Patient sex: M
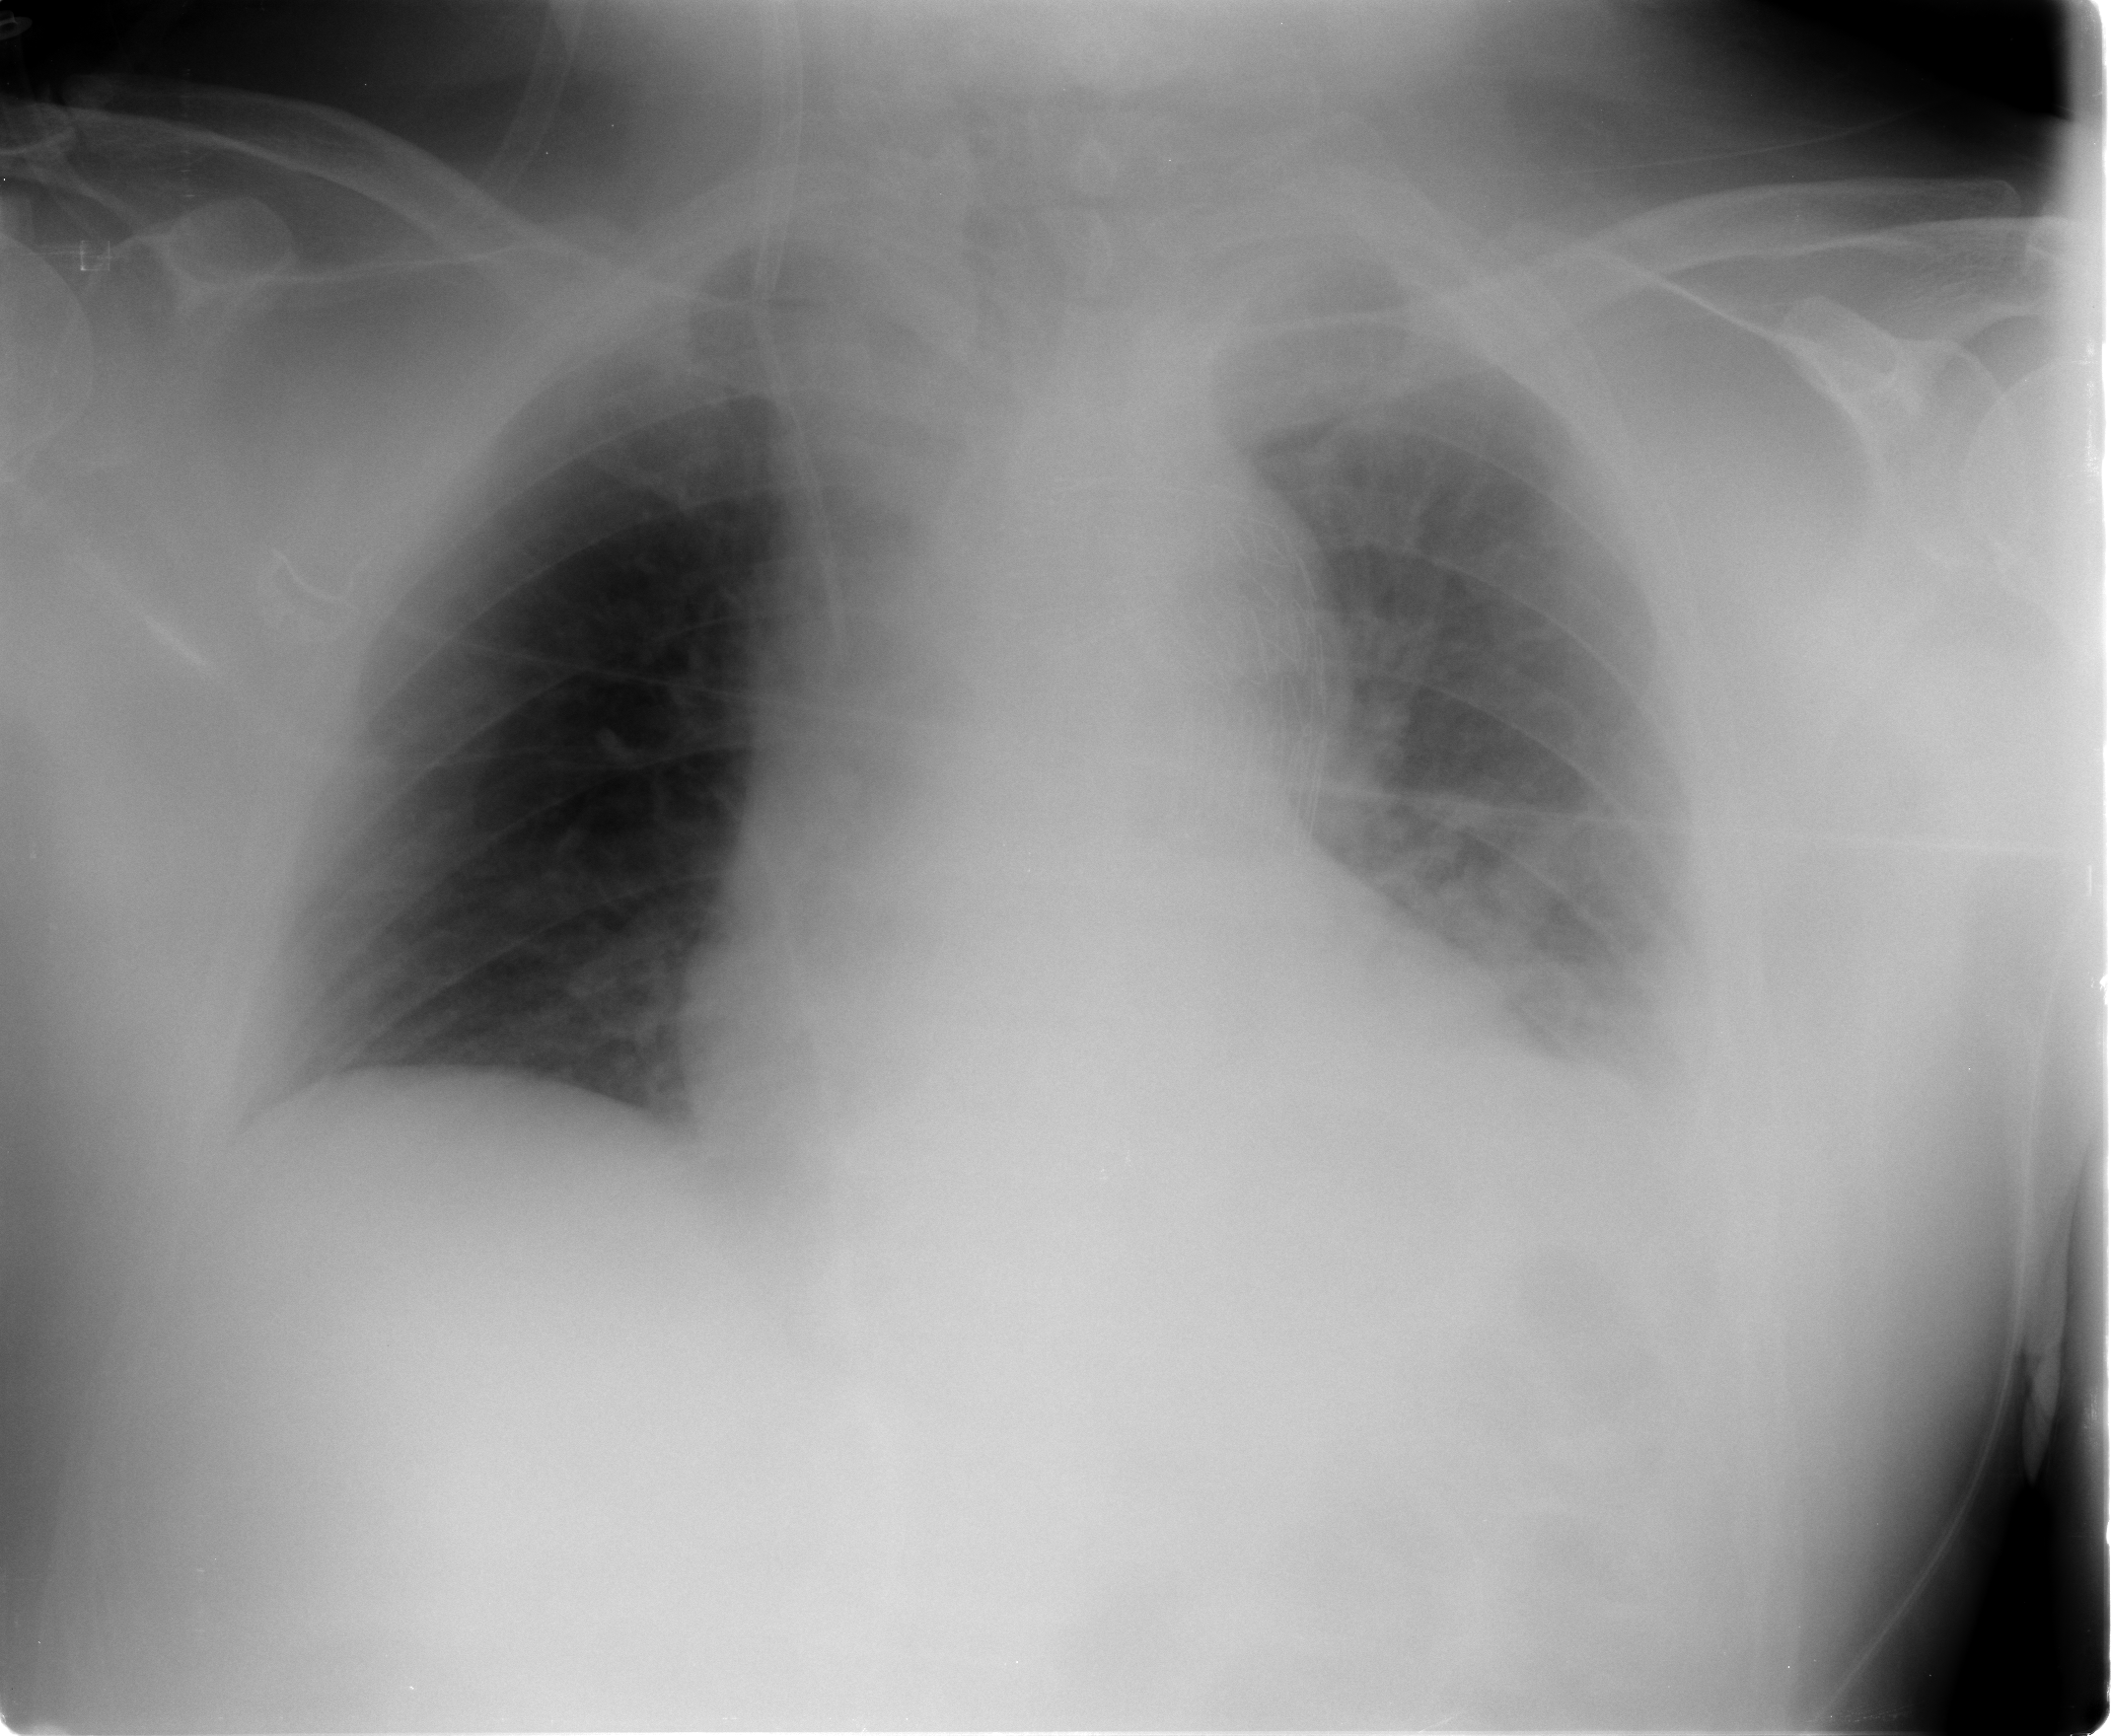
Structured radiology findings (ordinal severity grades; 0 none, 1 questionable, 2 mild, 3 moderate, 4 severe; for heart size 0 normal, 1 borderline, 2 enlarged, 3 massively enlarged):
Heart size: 2
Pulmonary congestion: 2
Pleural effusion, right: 0
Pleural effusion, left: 2
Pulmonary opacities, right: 0
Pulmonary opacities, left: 1
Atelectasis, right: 2
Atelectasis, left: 2